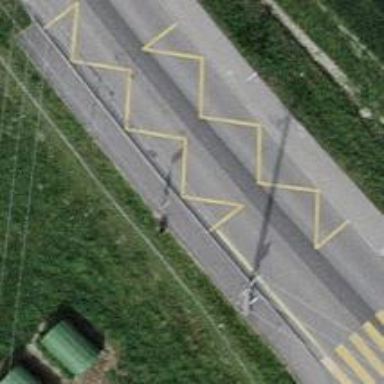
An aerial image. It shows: Bus stop with designated public transport stop position.